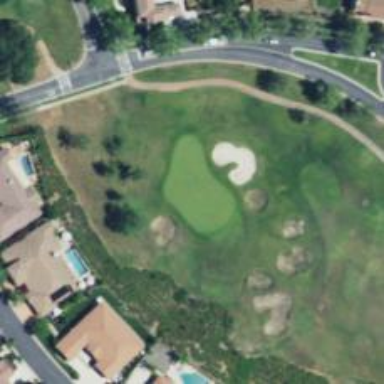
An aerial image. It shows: View of golf hole.